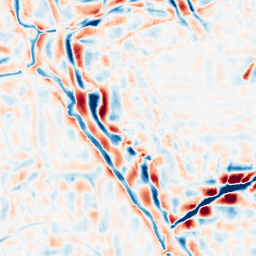
Category: wavelet
Decomposition family: wavelet_dwt
Decomposition parameters: wavelet: sym4
level: 4
Upsampling method: linear_exact
Upsampling parameters: scale: 4
Upsampling scale: 4